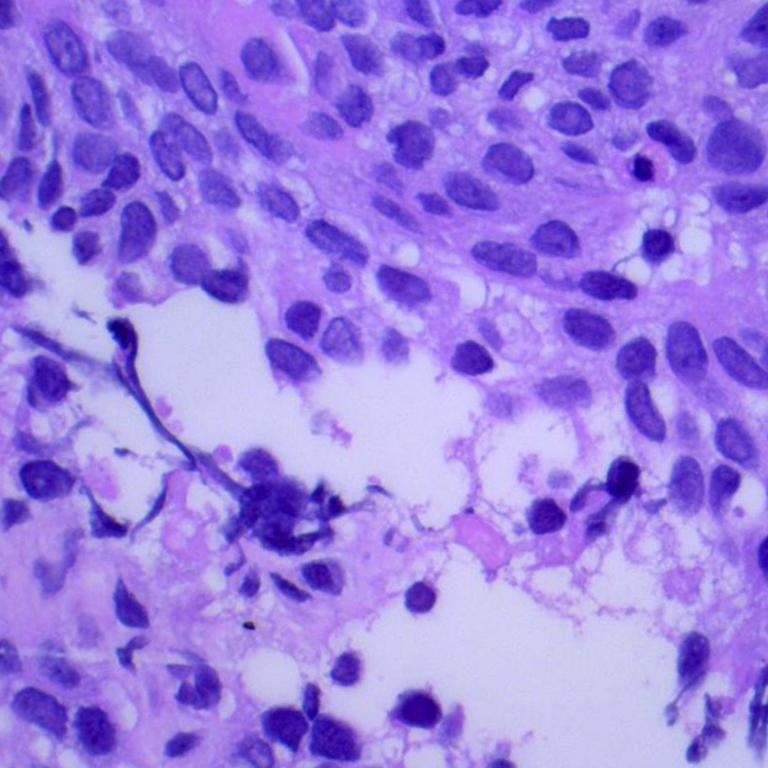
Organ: lung
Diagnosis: squamous carcinomas